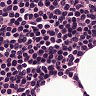
Metastatic tissue present: no